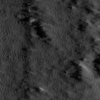
Atmospheric dust classification: not_dusty